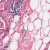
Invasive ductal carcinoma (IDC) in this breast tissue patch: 0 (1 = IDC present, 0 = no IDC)